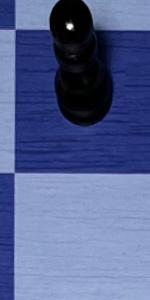
Label: Empty